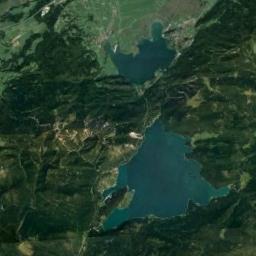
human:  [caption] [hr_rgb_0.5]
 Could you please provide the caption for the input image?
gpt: There are trees around the lake in the picture .

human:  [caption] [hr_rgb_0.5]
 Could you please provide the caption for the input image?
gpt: There are many trees around the lake .

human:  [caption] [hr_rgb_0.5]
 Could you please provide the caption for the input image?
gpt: The two lakes lie in a mountainous area covered with vegetation and the water is blue .

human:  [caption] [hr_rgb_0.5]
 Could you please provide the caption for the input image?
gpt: A blue lake with an approximate triangular shape is surrounded by green mountains, And another irregular is surrounded by green mountains and green spaces .

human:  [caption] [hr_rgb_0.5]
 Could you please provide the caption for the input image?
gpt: There are two lakes with green meadows around .